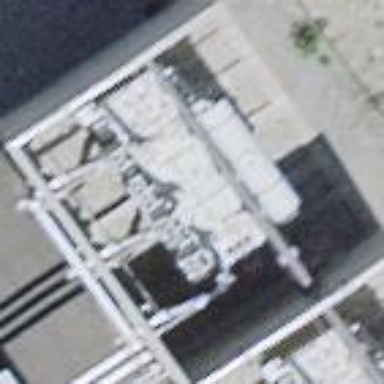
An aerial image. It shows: Power substation.